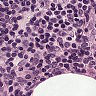
Metastatic tissue present: no